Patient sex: M
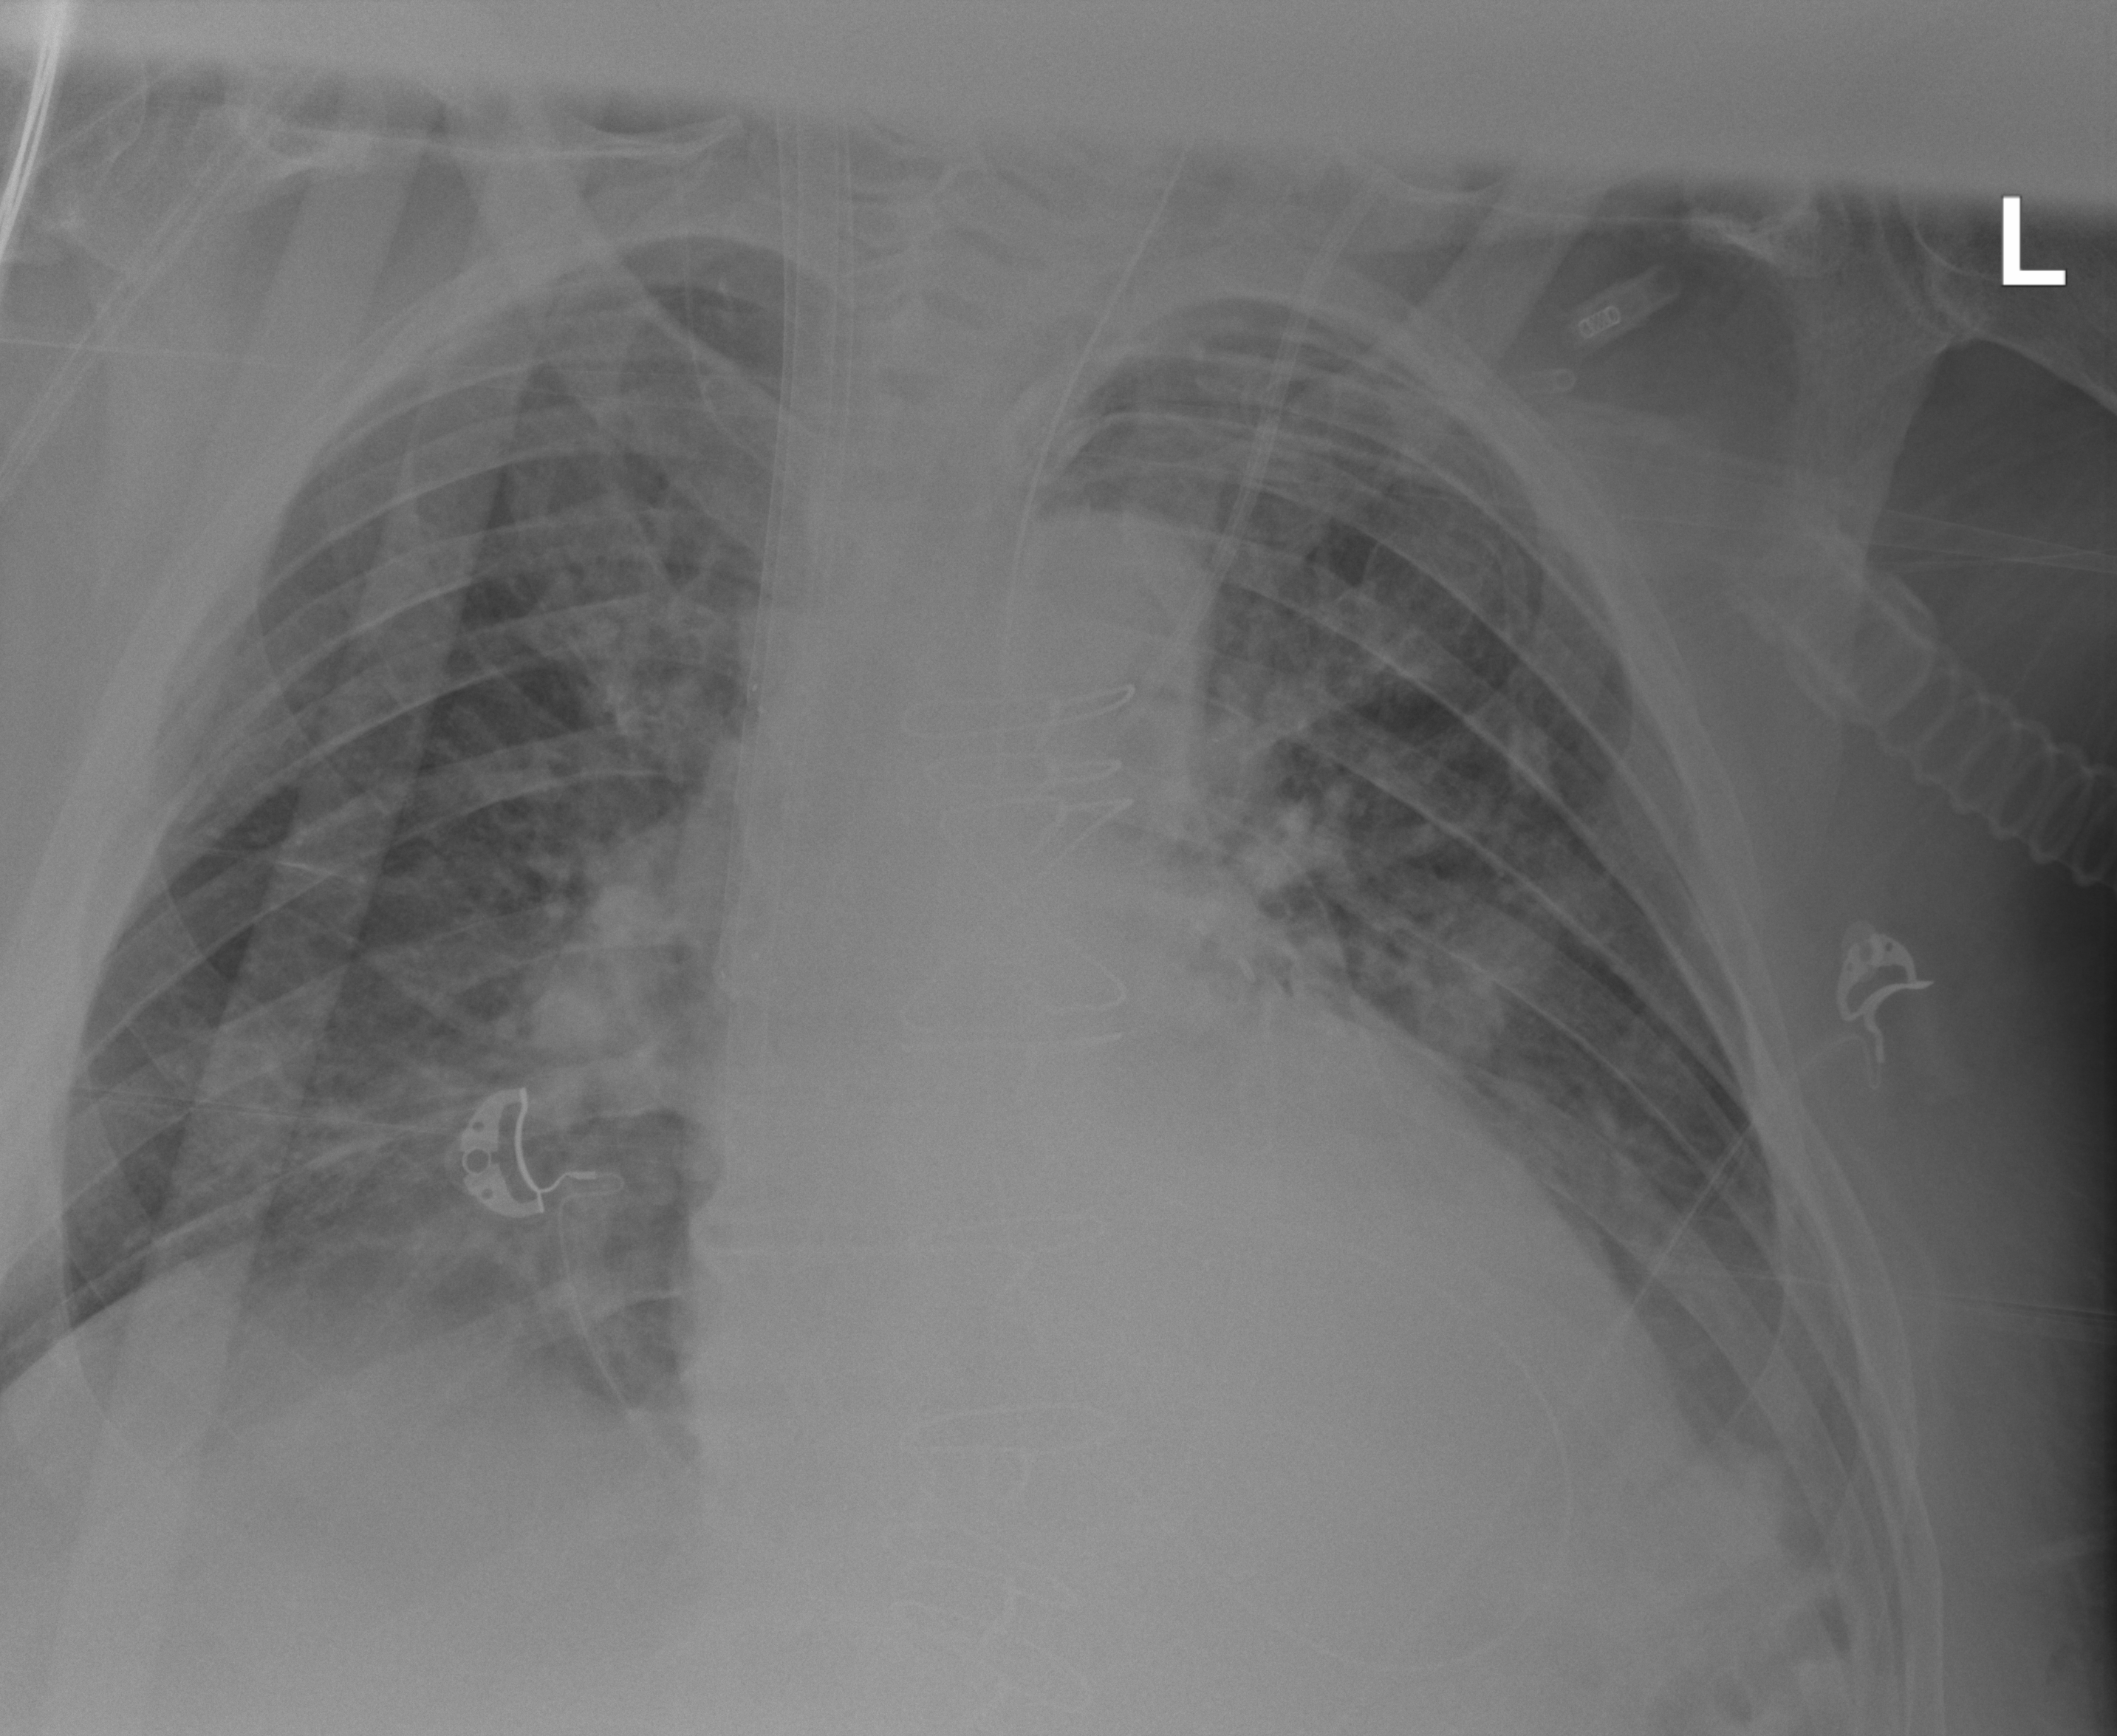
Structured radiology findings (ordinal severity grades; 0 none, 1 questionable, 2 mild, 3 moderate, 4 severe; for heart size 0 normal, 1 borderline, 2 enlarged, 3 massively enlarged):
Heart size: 2
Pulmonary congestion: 2
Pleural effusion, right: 2
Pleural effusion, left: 2
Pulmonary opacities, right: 2
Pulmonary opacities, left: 2
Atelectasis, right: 2
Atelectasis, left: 2